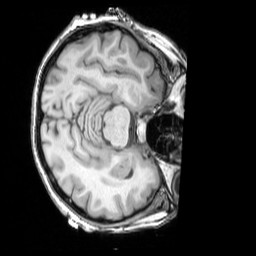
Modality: T1w
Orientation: axial
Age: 67
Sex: female
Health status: ill
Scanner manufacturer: siemens
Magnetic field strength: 3 T
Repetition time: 1.7 s
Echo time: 0.00418 s